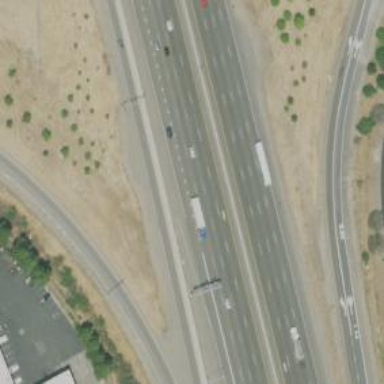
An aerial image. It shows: Motorway junction.